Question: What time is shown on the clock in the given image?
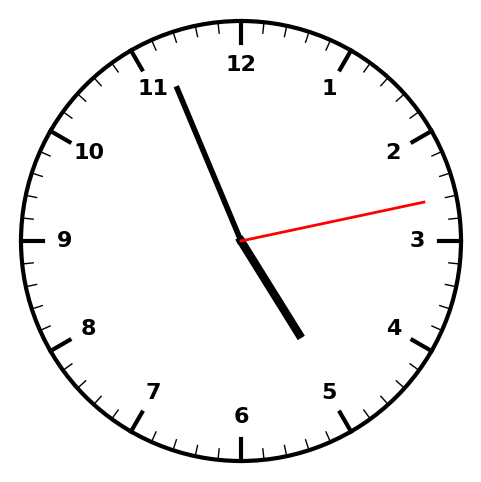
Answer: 04:56:13